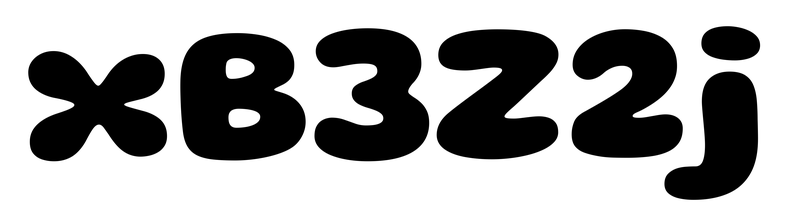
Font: Gluten_ExtraBold